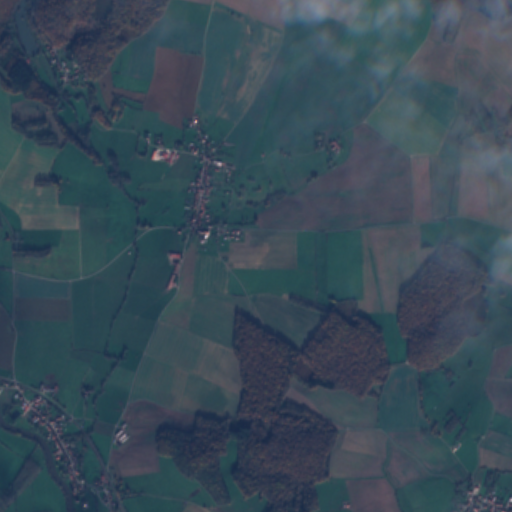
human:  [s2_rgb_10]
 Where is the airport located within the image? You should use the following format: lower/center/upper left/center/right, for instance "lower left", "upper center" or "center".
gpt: The airport is located in the upper center of the image.
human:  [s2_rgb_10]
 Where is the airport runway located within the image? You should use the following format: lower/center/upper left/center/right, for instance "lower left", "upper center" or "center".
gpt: The airport runway is located in the upper center of the image.
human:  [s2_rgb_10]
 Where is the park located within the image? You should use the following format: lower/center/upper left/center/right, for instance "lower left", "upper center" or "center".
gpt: There is no park in the image.